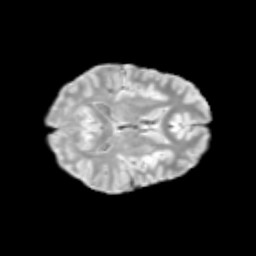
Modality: T2w
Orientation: axial
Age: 13
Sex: female
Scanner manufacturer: siemens
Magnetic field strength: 3 T
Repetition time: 3.8 s
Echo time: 0.07 s